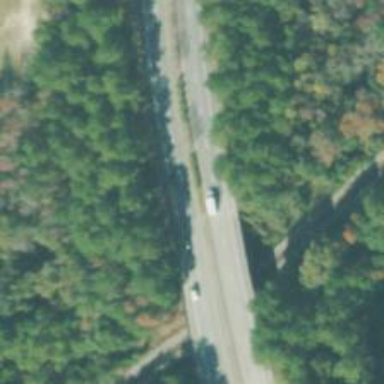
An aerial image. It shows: Secondary road crossing bridge.